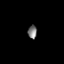
Tissue: lung
Cell type: T cells
Senescence score: 0.2245
Nuclear area (px): 118
Mean DAPI intensity: 122.229